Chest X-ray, PA view. Patient: 29 years old, sex F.
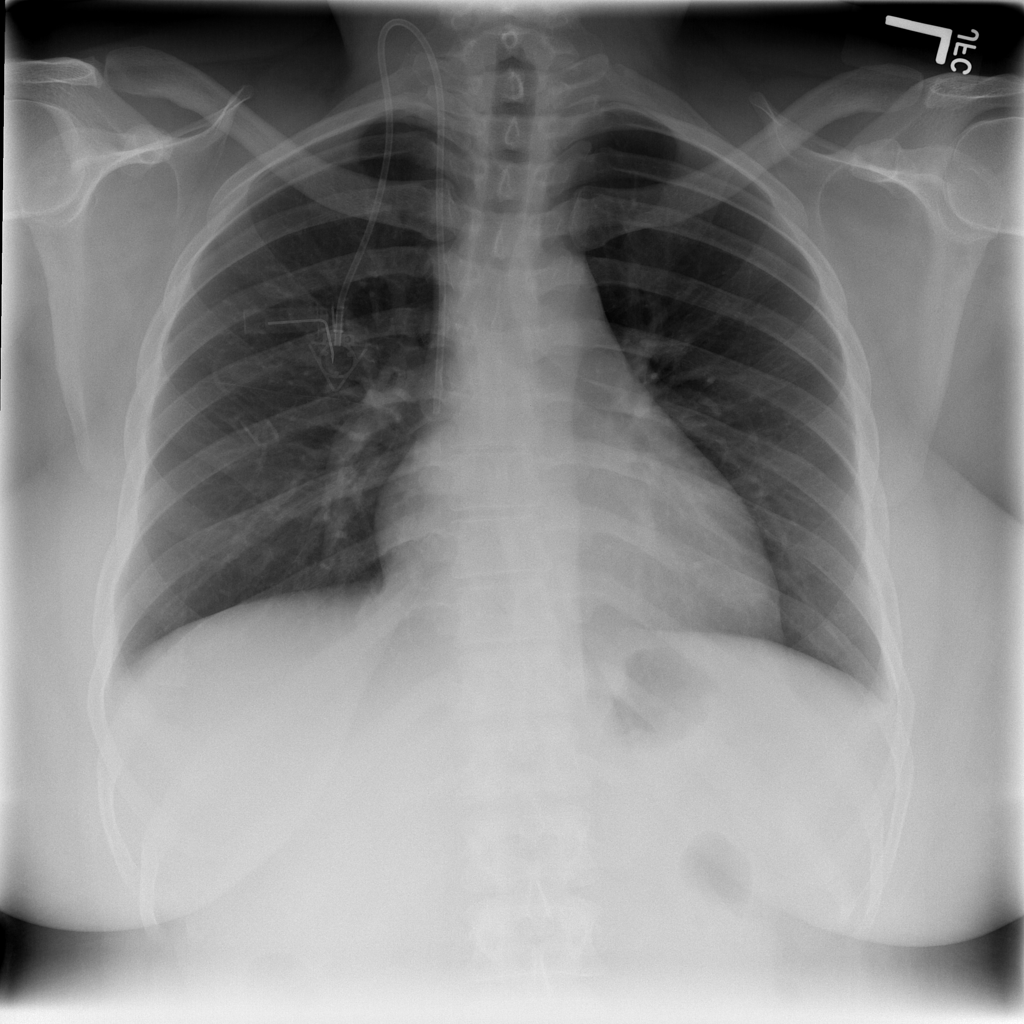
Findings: No Finding